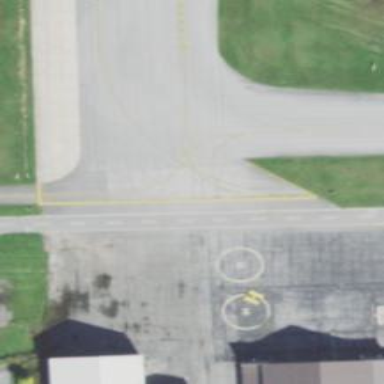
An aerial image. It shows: Image of taxiway at airport.